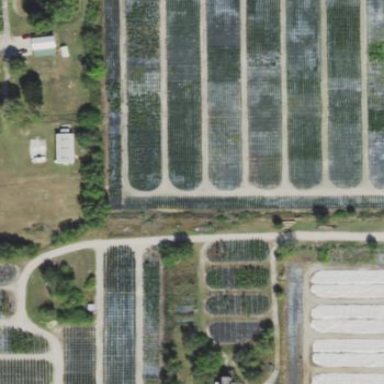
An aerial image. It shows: Plant nursery with trees.